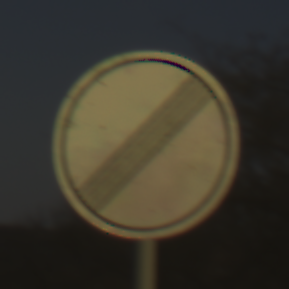
Verkehrszeichen: EndeSaemtlicherBegrenzungen
Umgebung: Outdoor, Nature
Tageszeit: SunriseSunset
Wetter: Clear
Licht: Natural
Jahreszeit: NotSpecified
Kontrast: HighContrast